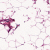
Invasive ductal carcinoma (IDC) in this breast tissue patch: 0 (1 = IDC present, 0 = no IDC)